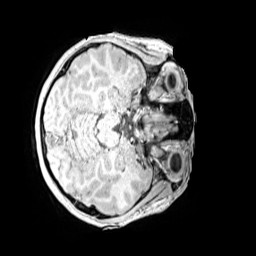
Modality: MP2RAGE
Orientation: axial
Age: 14
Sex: female
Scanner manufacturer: siemens
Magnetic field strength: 3 T
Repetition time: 4 s
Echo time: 0.00299 s